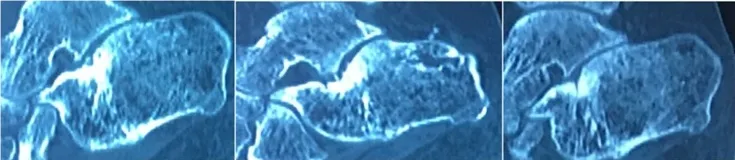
CT-scan 12 months after BMC.
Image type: radiology (ct)